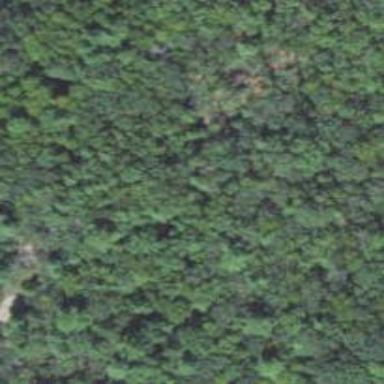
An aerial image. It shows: Mixed woodland area with various types of leaves.